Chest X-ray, AP view. Patient: 37 years old, sex F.
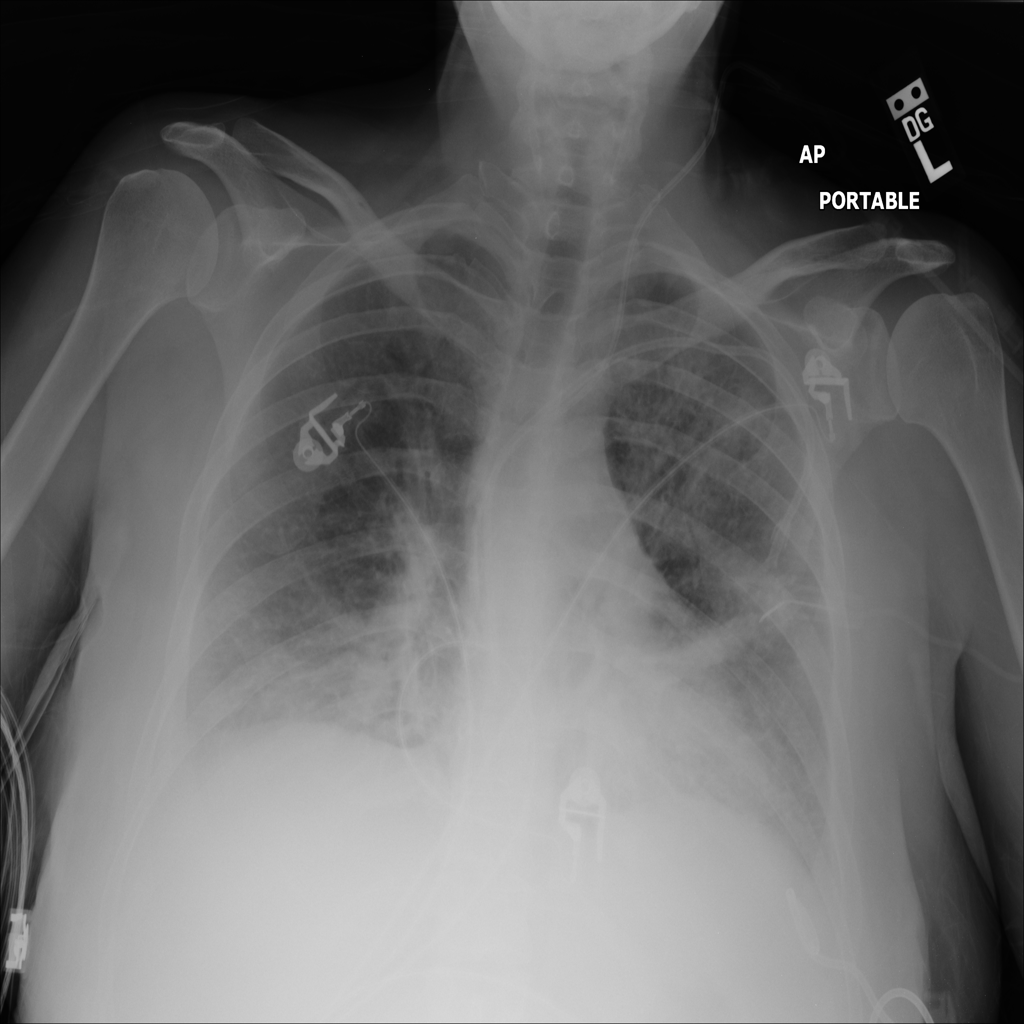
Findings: Infiltration